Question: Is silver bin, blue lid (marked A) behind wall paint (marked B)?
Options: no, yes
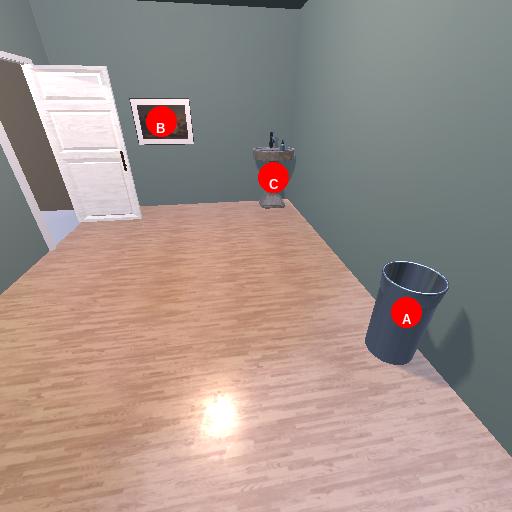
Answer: no